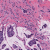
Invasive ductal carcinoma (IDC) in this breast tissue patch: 0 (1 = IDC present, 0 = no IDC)